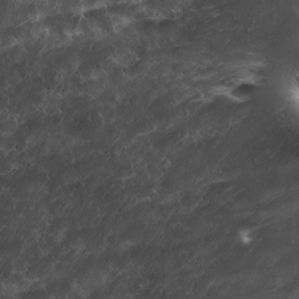
Label: non_frost